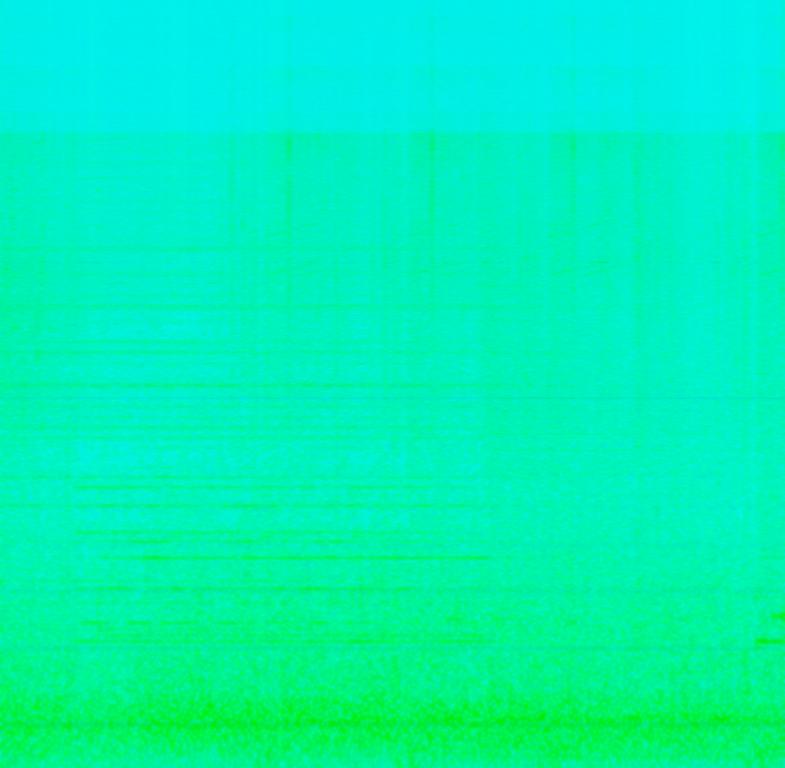
This recording contains breaking and shooting sounds. There is also a lot of deep rumbling noise. The whole audio is panned to the right side of the speakers. This is an amateur recording and of poor audio-quality. This audio may be playing in a video-game.